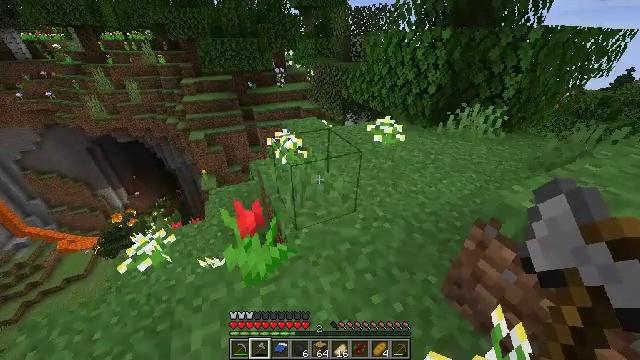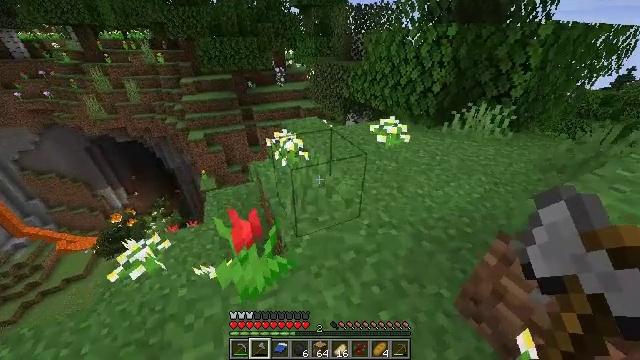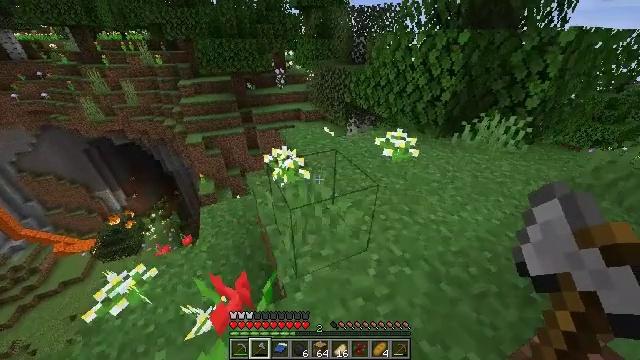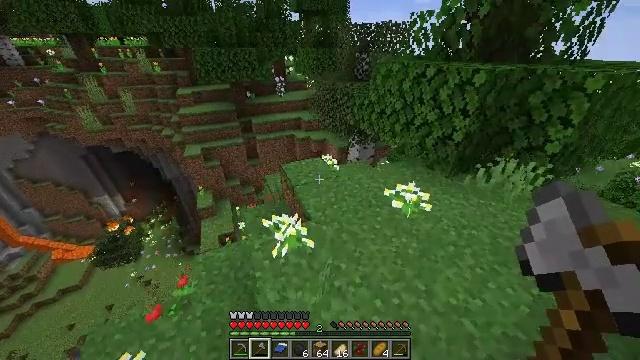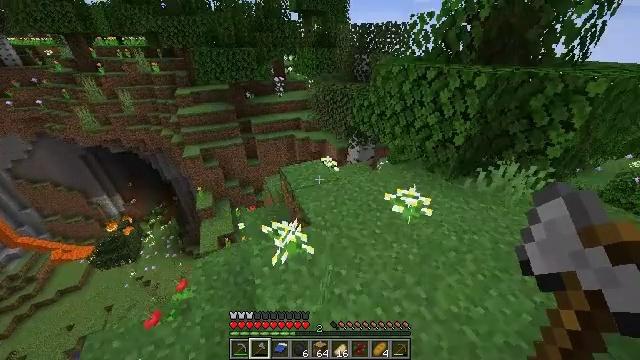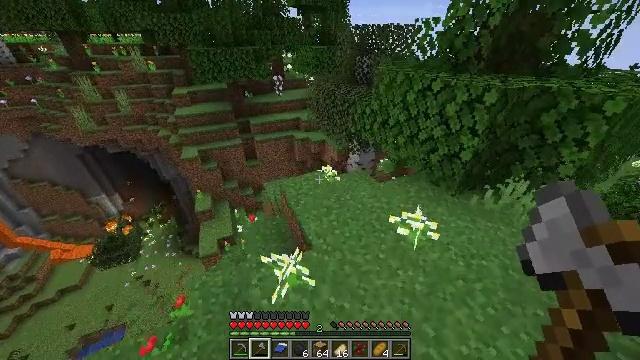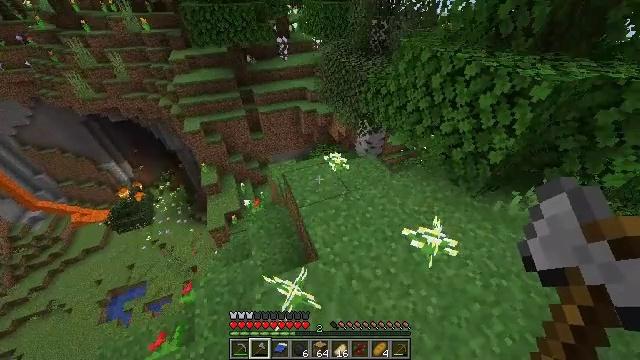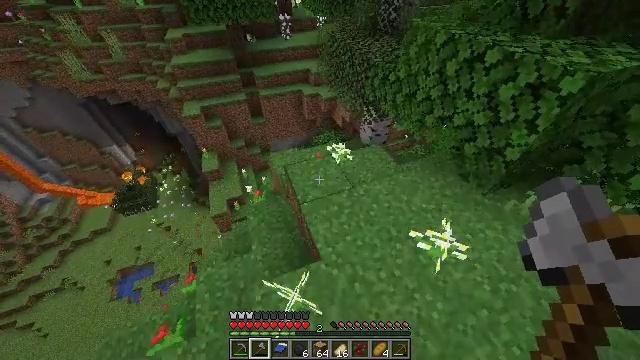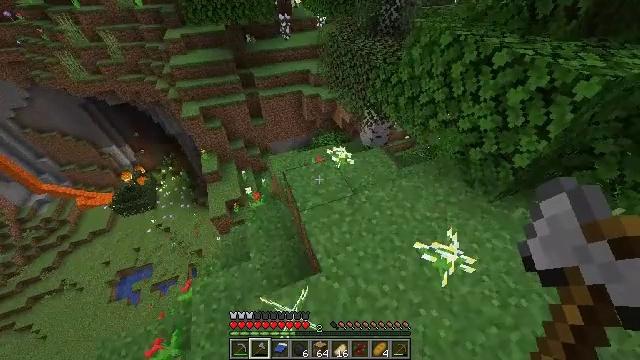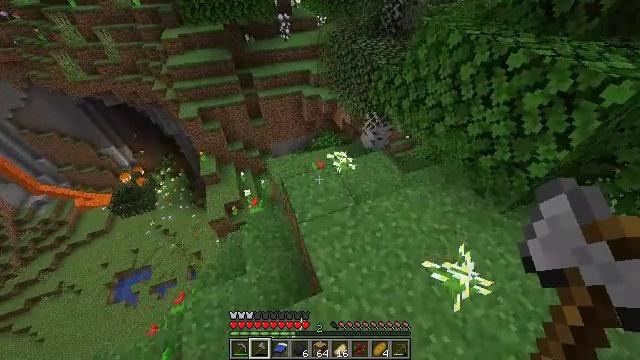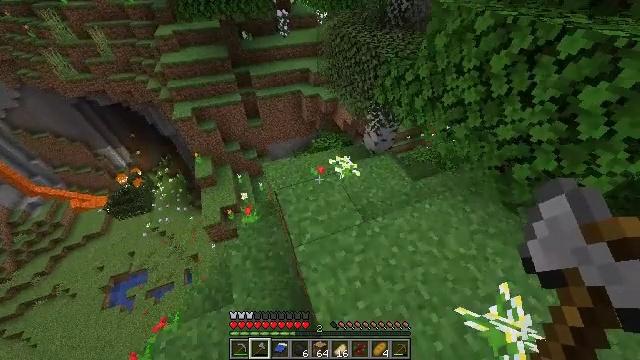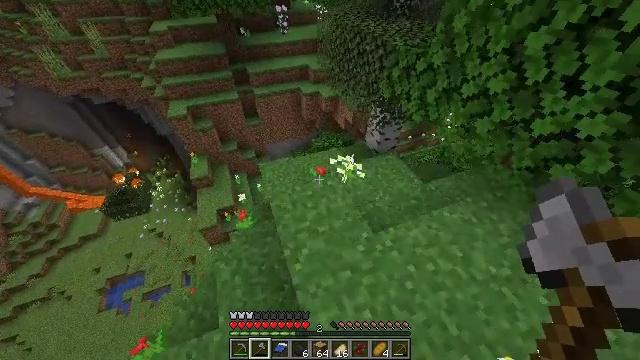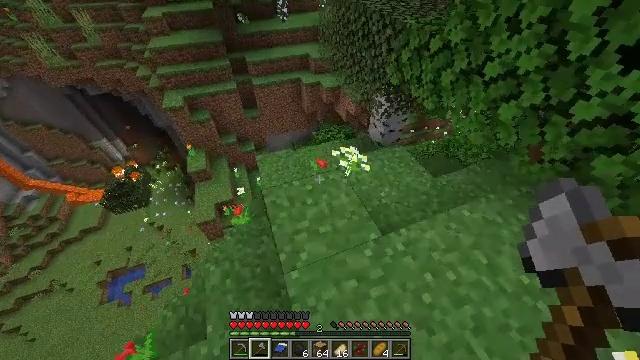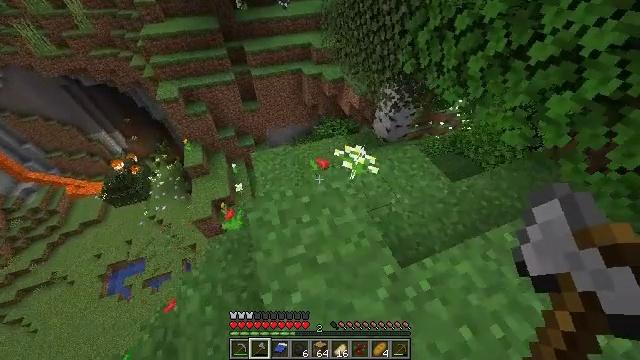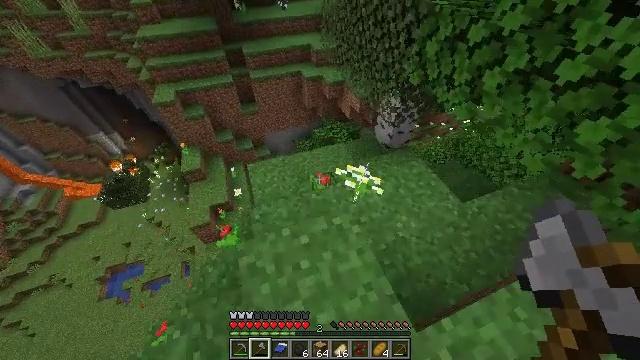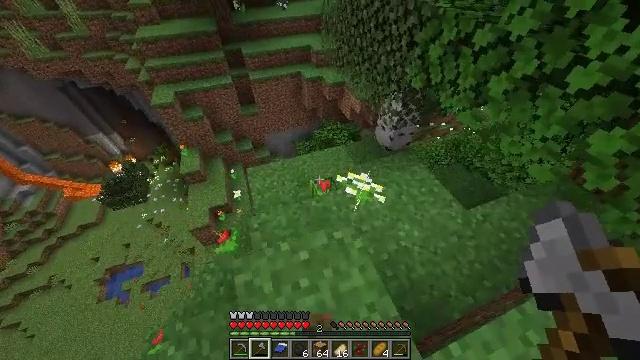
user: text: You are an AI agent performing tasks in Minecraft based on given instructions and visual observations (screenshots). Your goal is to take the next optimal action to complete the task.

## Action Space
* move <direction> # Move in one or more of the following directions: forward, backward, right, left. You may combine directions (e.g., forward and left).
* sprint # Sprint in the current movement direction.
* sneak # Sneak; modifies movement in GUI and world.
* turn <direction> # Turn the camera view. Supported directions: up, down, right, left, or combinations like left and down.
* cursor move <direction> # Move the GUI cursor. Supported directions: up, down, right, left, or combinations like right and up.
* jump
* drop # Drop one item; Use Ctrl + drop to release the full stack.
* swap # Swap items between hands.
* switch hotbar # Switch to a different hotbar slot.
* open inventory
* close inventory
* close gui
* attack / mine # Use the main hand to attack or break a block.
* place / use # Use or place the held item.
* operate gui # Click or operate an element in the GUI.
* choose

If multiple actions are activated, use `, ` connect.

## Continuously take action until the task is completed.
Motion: motion action
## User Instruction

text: Break the grass block.
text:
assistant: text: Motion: move forward, jump
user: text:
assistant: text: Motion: move forward, jump
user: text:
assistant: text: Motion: move forward, jump
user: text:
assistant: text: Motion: move forward, jump
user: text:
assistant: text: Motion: move forward, turn down, jump
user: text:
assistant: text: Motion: move forward, turn left and down, jump
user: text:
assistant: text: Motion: move forward, turn down, jump
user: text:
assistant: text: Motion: move forward, jump
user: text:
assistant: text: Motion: move forward, jump
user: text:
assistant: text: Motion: move forward
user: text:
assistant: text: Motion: move forward
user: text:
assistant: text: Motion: move forward, turn down
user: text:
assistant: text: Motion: move forward, turn down
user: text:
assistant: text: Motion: move forward
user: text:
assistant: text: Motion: move forward
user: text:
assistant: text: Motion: move forward and move right
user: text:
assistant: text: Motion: move forward and move right, turn down
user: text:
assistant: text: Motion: move forward and move right
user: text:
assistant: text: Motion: move forward and move right, turn down
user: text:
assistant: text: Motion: move forward and move right, turn left and down
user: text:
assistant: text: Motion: move forward and move right, turn left and down
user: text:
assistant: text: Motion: move forward and move left, turn left and down
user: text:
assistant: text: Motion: move forward and move left, turn left and down
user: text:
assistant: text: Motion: move forward and move left, turn left
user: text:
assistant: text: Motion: move forward and move left, turn left
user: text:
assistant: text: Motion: move forward, turn left
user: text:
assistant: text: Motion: move forward
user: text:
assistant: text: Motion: move forward
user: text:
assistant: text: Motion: move forward
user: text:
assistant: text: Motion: move forward